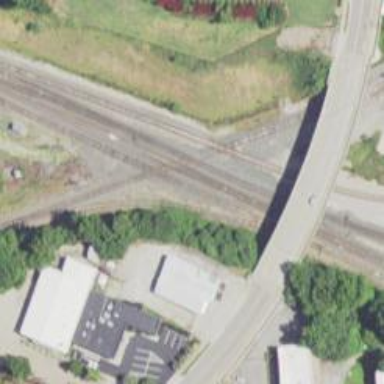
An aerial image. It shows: Railway crossing.